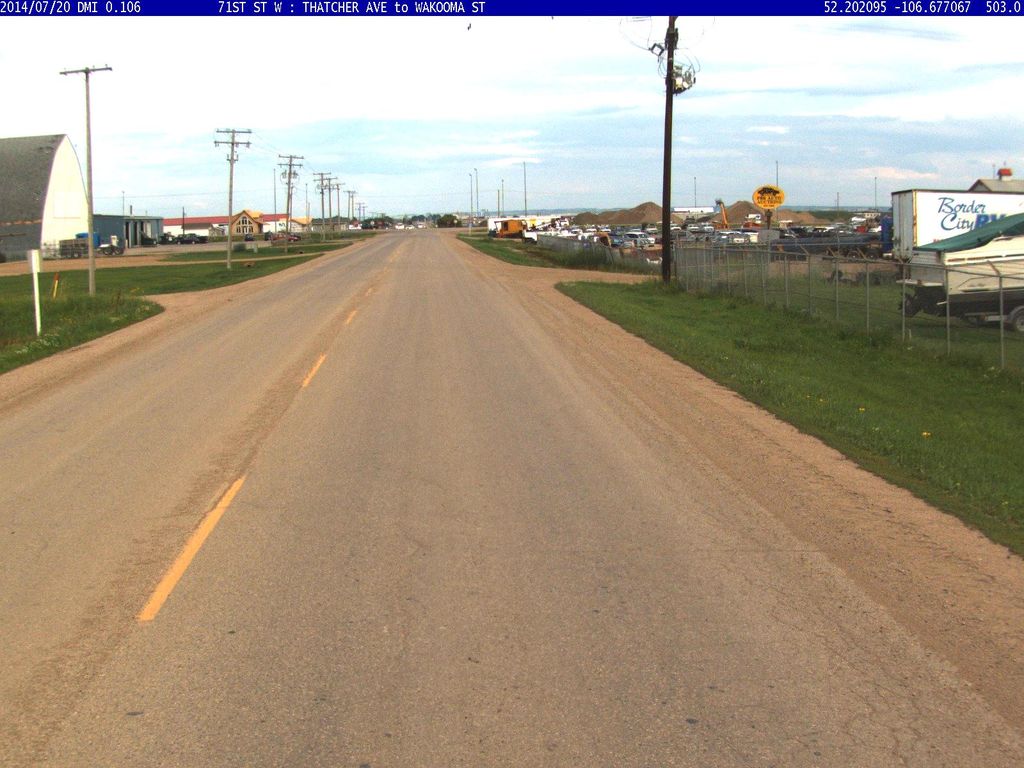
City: saskatoon